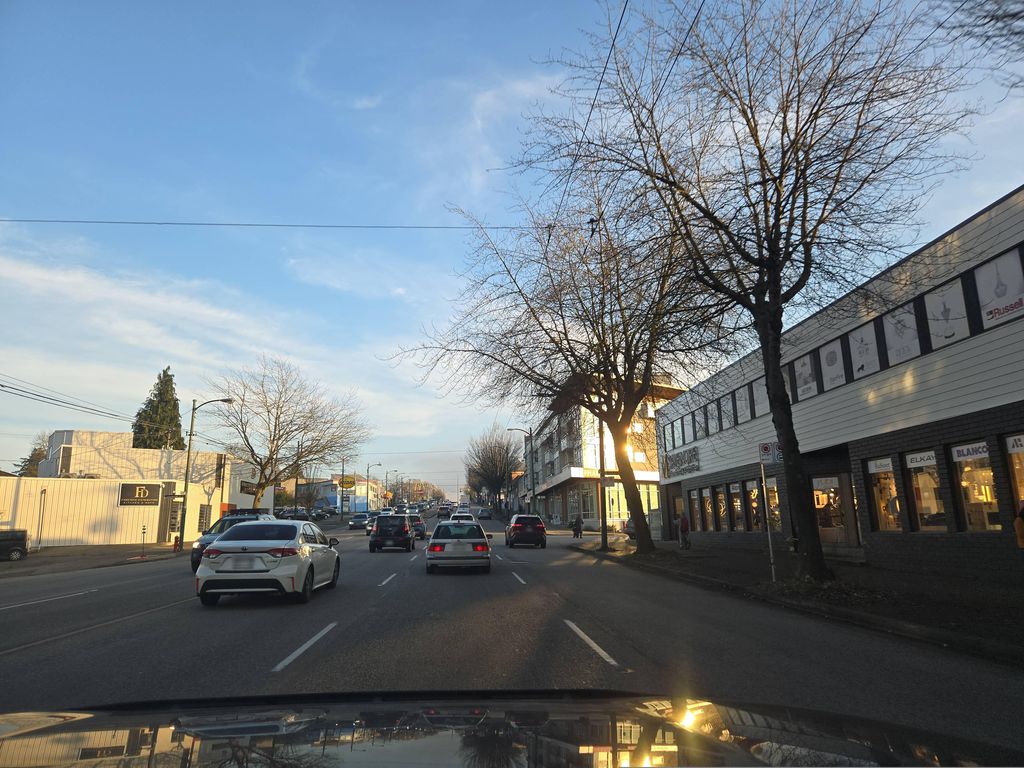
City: vancouver